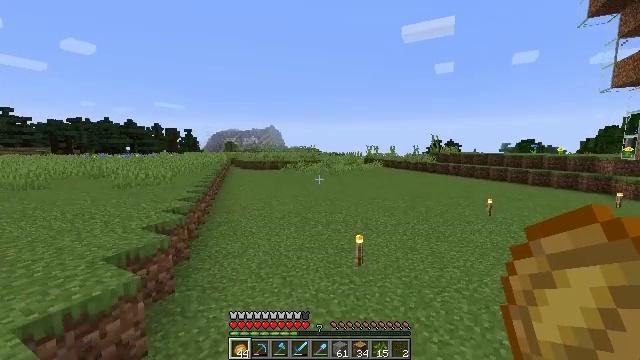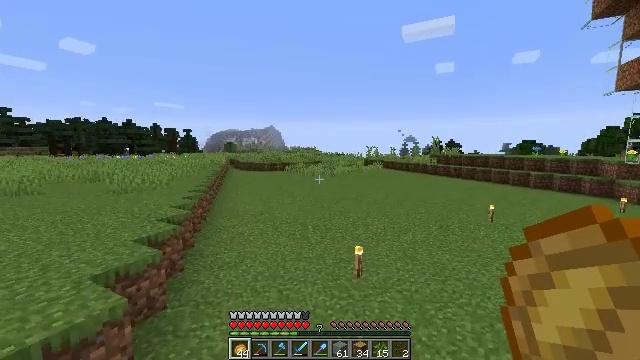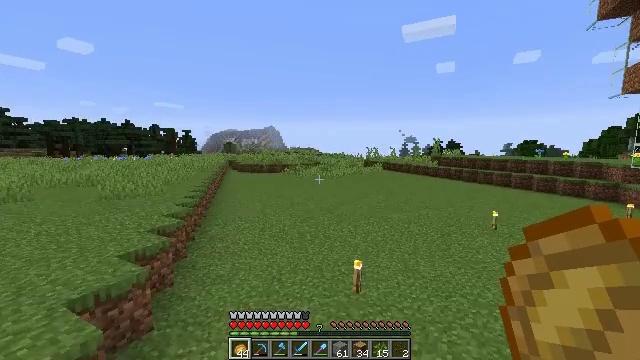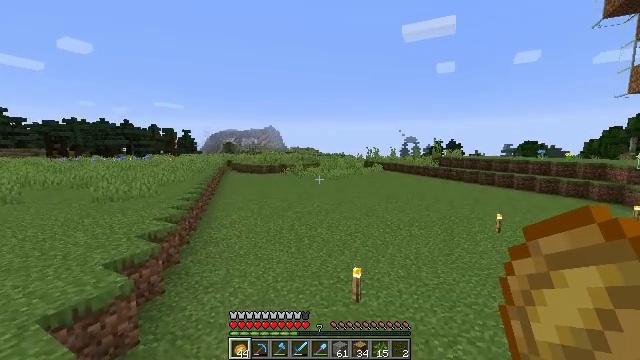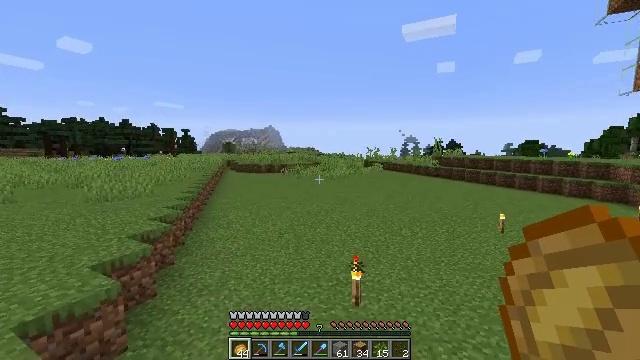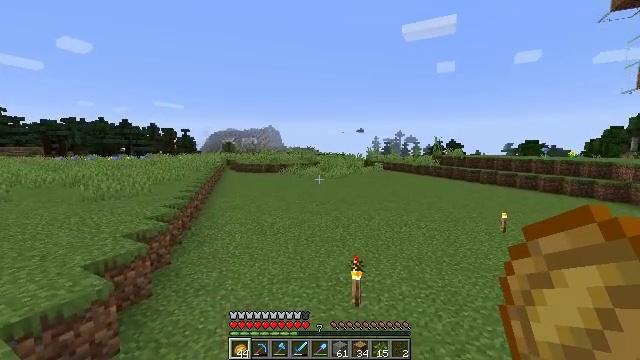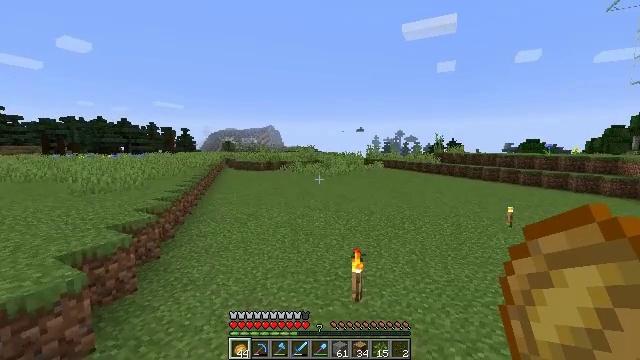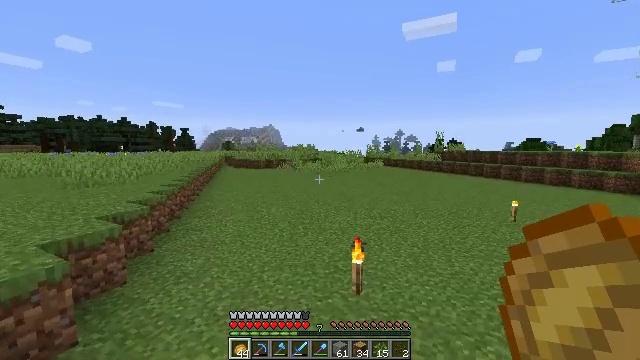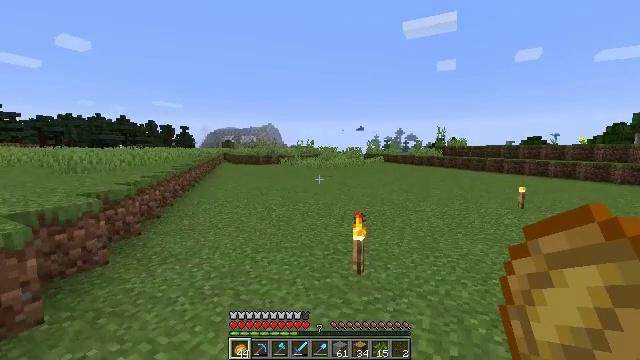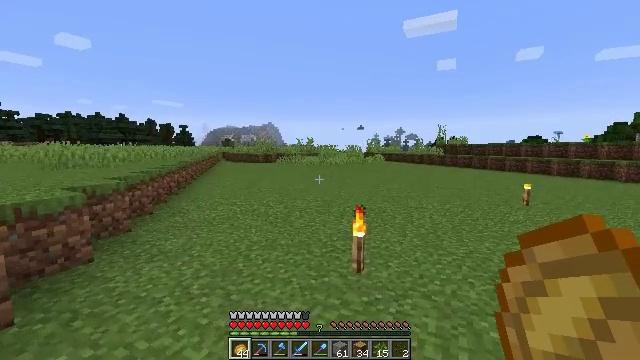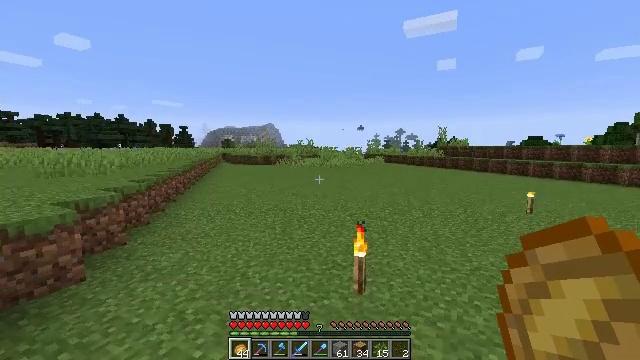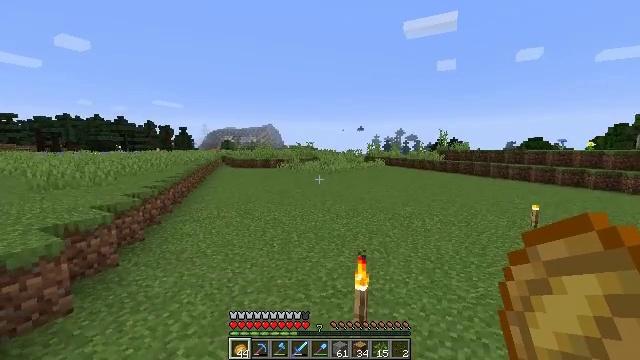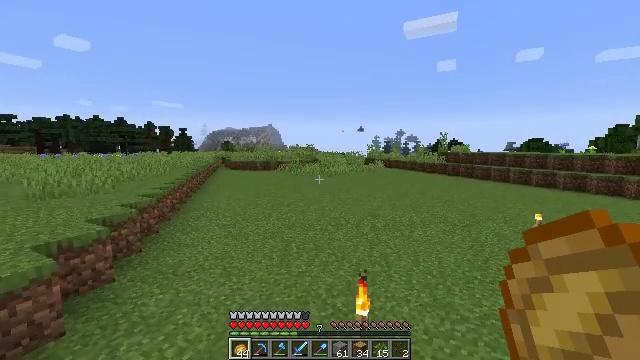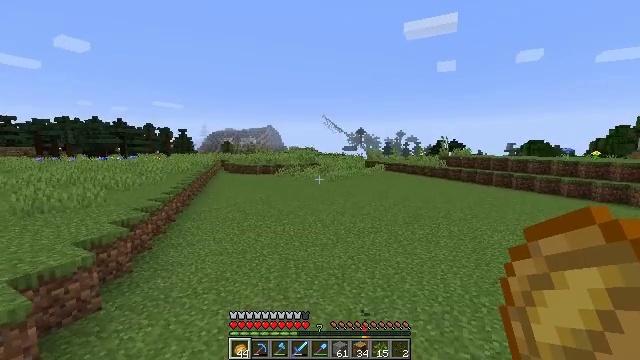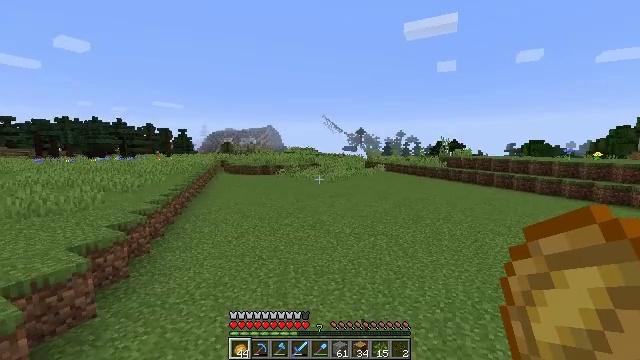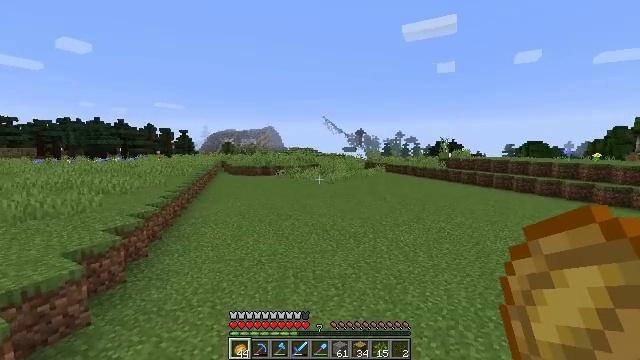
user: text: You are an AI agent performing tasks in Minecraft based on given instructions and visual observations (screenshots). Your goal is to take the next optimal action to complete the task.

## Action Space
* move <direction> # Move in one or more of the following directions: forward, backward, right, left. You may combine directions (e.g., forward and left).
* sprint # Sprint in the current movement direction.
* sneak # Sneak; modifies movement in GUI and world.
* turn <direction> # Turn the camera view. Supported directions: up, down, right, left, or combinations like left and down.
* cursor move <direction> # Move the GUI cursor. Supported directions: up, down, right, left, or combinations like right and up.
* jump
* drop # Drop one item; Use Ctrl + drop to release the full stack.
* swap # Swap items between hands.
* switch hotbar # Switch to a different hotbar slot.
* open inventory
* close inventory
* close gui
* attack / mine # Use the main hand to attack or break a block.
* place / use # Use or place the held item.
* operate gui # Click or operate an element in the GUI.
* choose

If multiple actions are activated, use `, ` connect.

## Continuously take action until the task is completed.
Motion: motion action
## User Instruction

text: Break the brewing stand to collect it.
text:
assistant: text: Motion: move forward, jump
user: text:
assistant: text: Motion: move forward, jump
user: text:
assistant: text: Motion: move forward, jump
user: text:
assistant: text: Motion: move forward, jump
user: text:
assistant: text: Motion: move forward, jump
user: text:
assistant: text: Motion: move forward, jump
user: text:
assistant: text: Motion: move forward, jump
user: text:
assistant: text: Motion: move forward, jump
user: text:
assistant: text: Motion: move forward, jump
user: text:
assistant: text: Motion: move forward, jump
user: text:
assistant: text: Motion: move forward, jump
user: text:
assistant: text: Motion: move forward, jump
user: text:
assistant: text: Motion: move forward, jump
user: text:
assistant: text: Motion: move forward, sprint, jump
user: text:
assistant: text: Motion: move forward, sprint, jump
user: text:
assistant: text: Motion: move forward, sprint, jump
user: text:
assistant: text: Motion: move forward, sprint, jump
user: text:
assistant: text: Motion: move forward, sprint, jump
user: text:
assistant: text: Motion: move forward, jump
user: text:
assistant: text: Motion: move forward, jump
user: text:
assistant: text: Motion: move forward, jump
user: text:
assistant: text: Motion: move forward, jump
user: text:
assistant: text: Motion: move forward, jump
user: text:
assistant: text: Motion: move forward, jump
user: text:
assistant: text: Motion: move forward, sprint, jump
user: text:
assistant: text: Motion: move forward, sprint, jump
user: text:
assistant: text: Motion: move forward, sprint, jump
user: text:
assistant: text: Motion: move forward, sprint, jump
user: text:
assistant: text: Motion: move forward, sprint, jump
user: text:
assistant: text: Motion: move forward, jump